Aerial crown-view tile of a tropical tree (Barro Colorado Island, Panama), acquired 20250818:
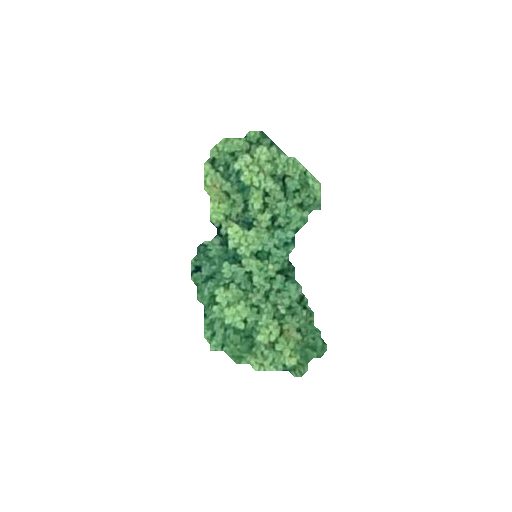
Species: Tachigali panamensis
GBIF accepted scientific name: Tachigali panamensis
Crown area: 32.493 m²